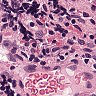
Metastatic tissue present: no